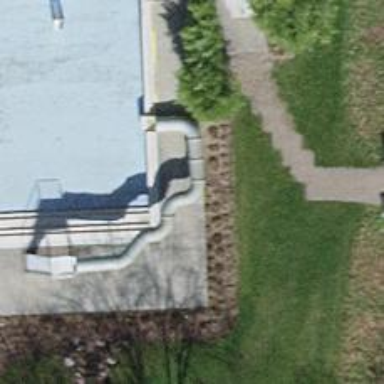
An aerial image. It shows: Water slide attraction.